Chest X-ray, PA view. Patient: 49 years old, sex M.
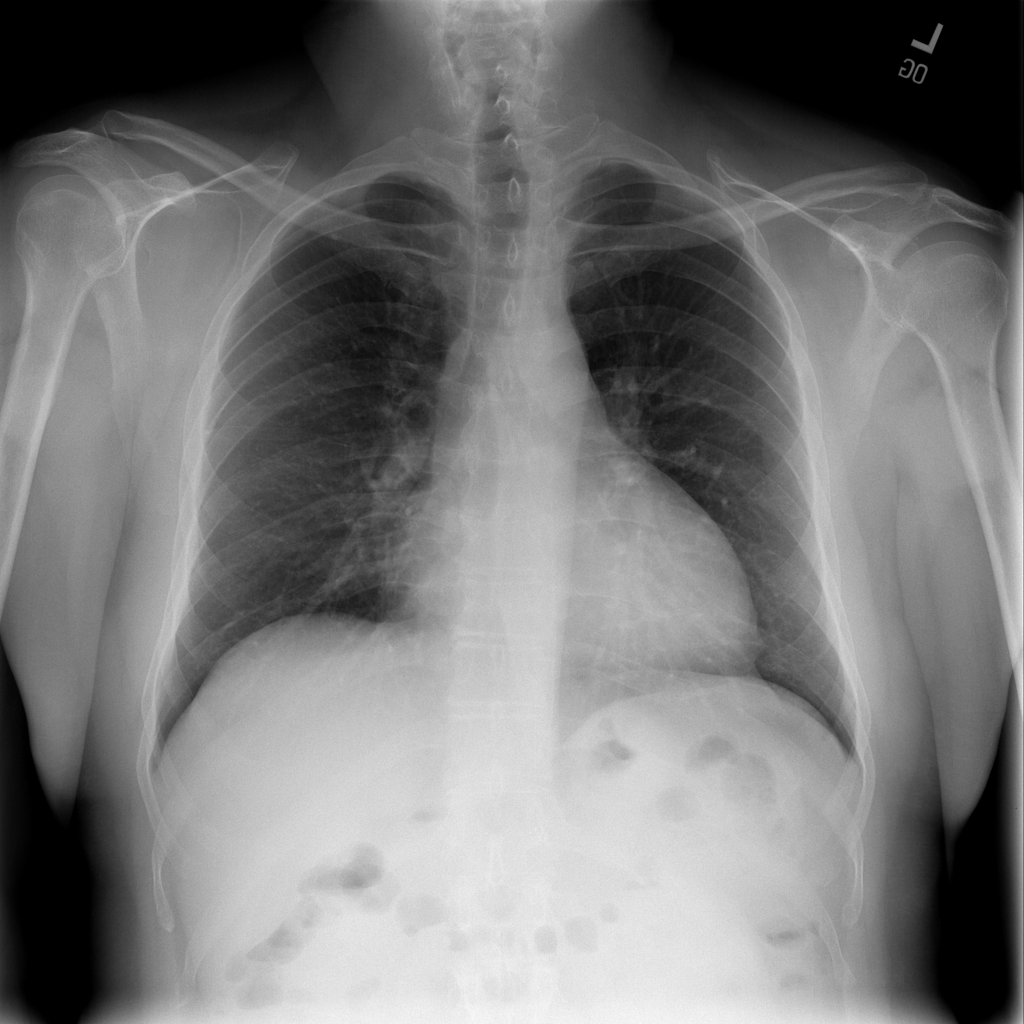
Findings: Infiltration